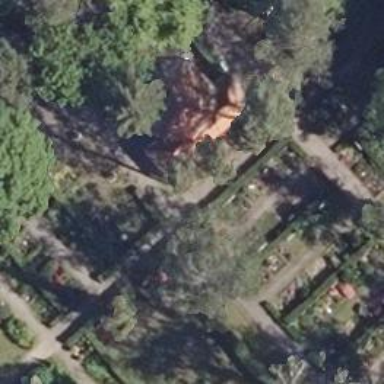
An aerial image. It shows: Chapel building.